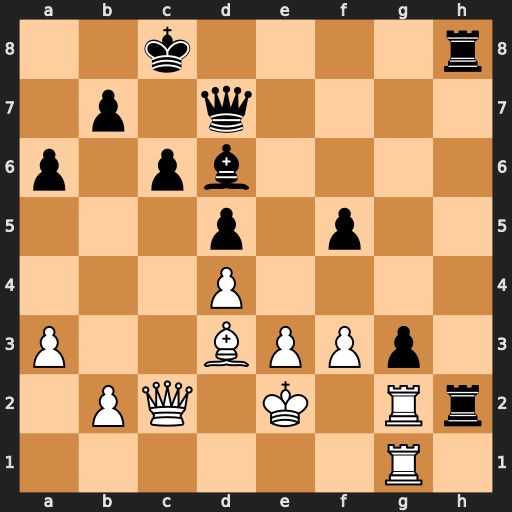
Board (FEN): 2k4r/1p1q4/p1pb4/3p1p2/3P4/P2BPPp1/1PQ1K1Rr/6R1
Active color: w
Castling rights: -
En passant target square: -
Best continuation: Bxf5 Qxf5 Qxf5+